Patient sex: M
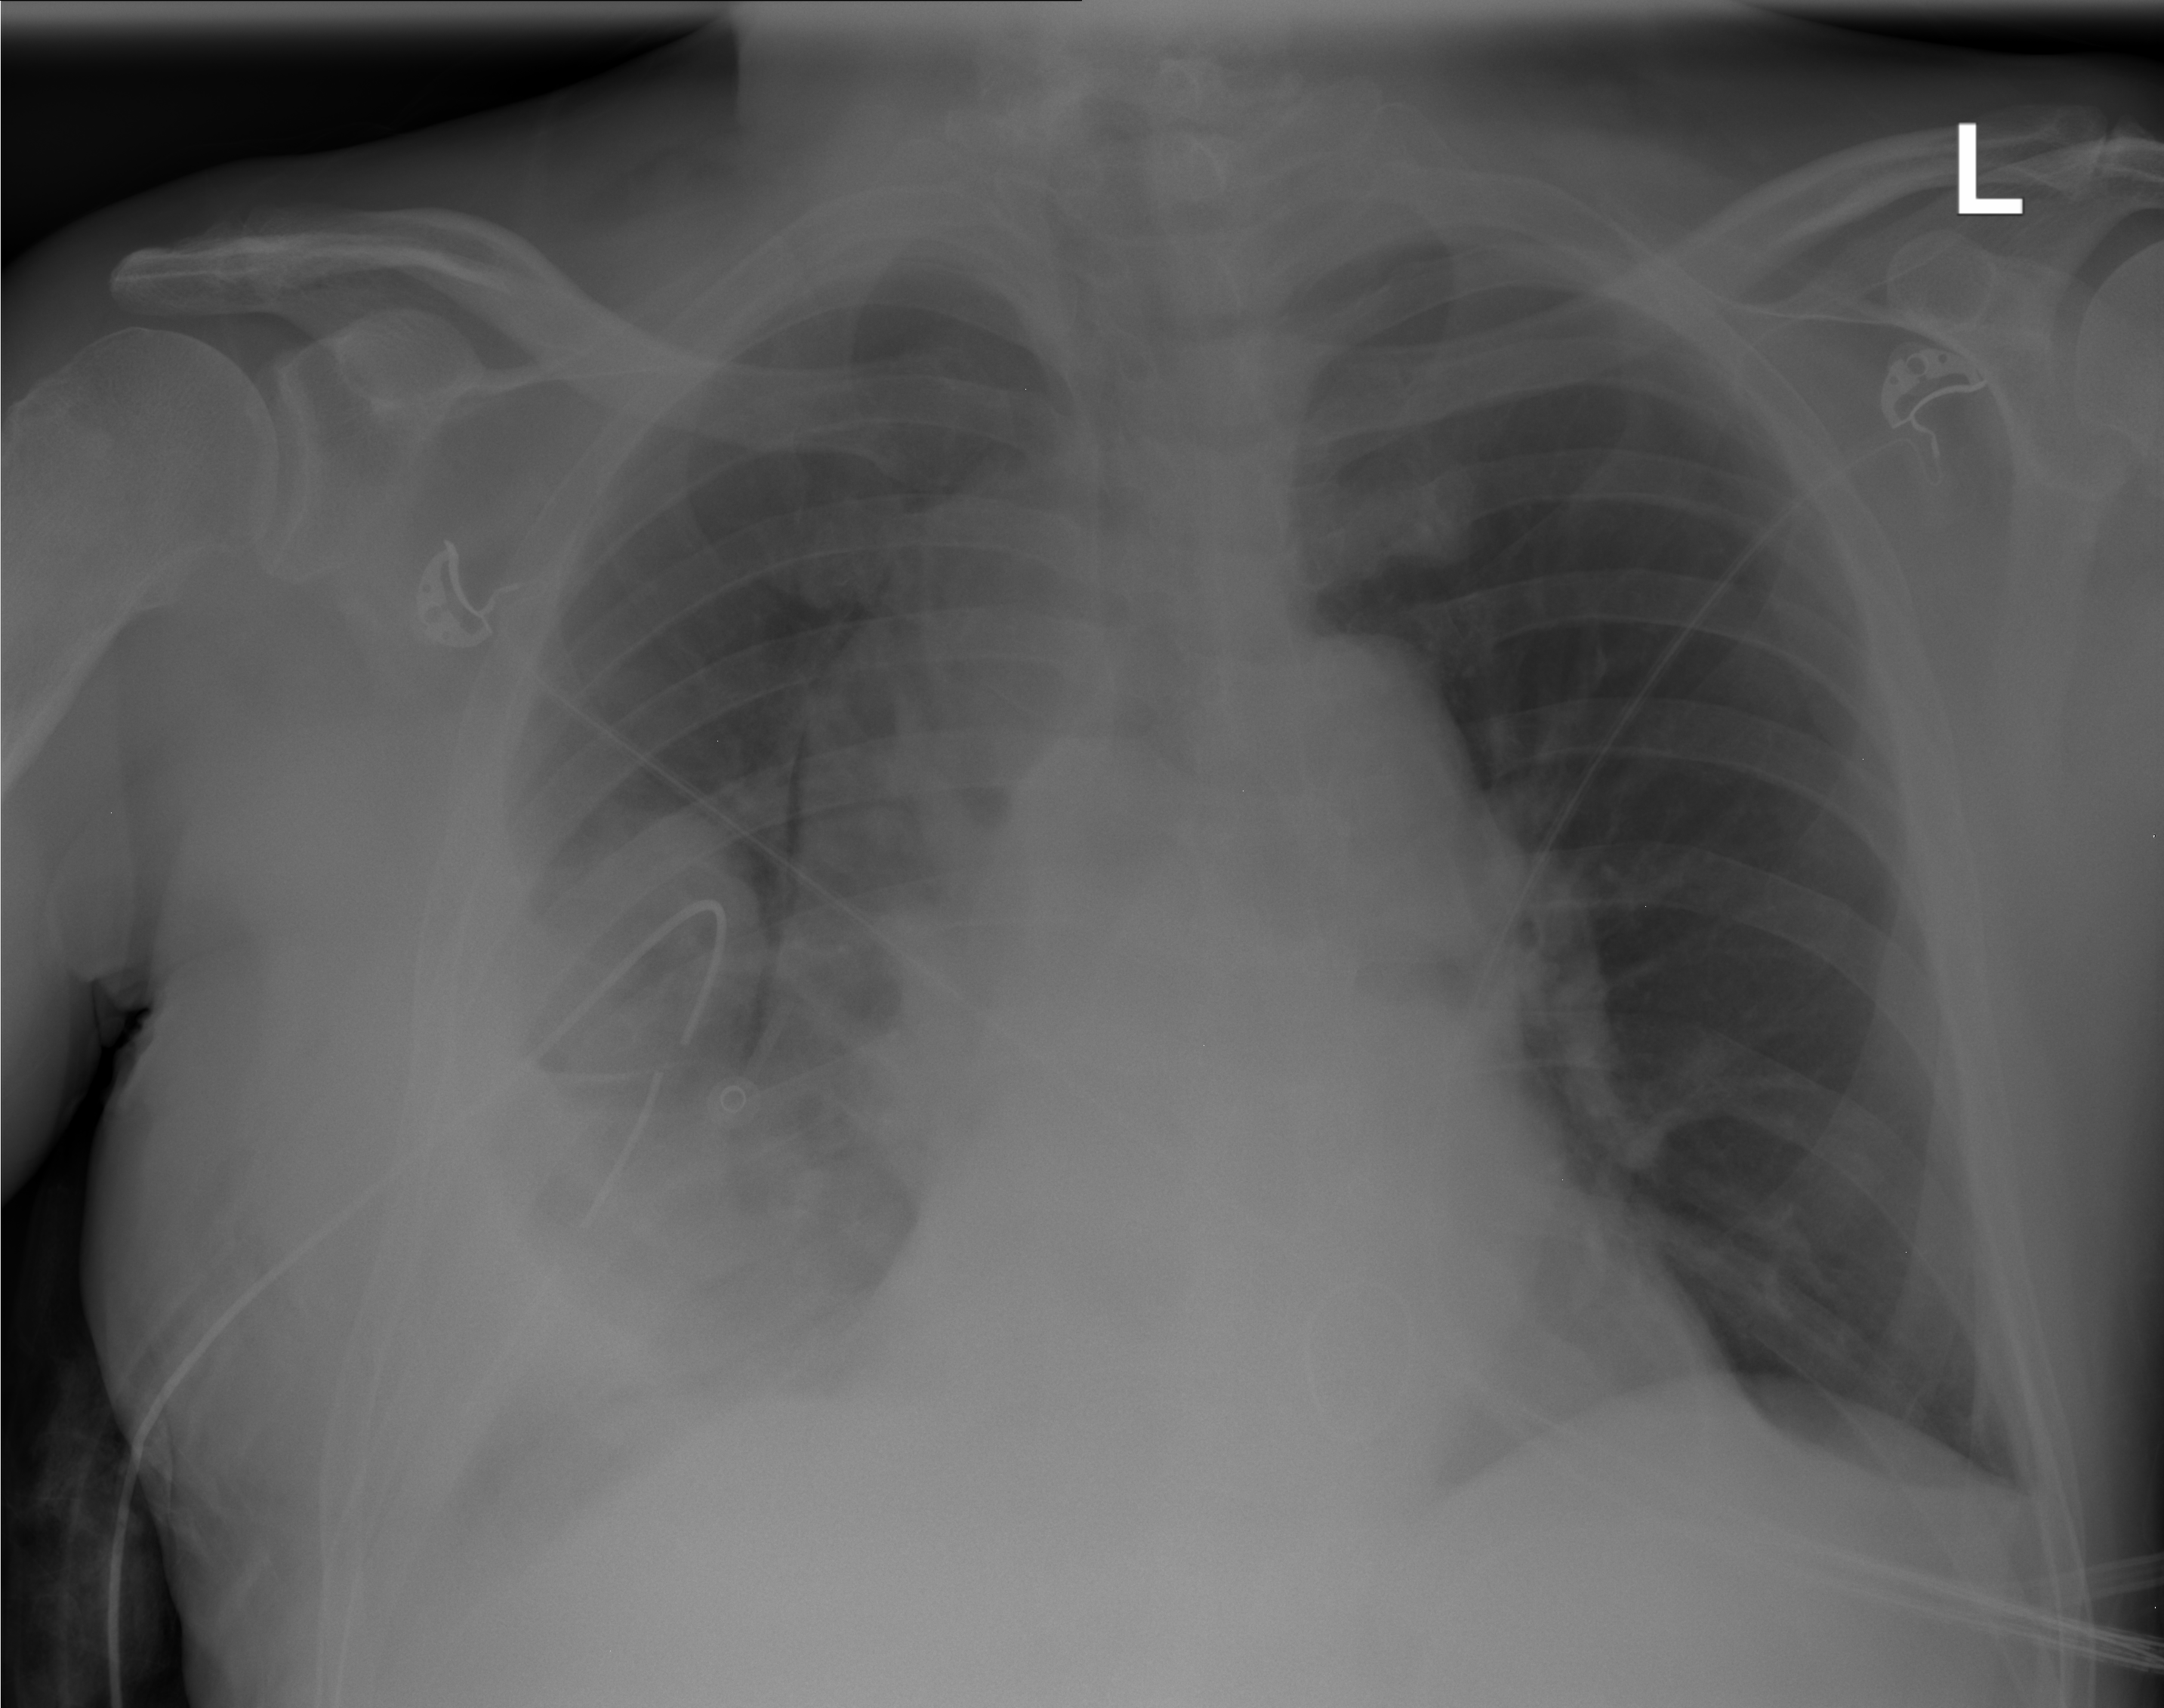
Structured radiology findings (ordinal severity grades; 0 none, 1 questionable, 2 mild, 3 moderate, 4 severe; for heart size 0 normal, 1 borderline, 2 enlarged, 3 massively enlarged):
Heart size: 0
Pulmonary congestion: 0
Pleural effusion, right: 3
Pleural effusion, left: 0
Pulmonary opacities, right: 0
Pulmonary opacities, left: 0
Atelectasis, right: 3
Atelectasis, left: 0